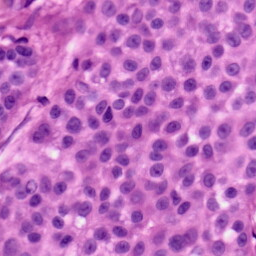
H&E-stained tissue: Skin